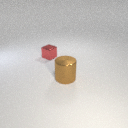
small red metal cube behind large brown metal cylinder